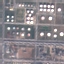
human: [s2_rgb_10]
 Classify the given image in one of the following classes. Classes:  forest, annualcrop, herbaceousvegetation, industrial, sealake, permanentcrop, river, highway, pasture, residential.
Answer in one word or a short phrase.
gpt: Industrial